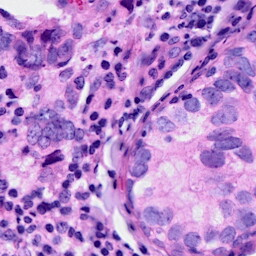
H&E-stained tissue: Breast